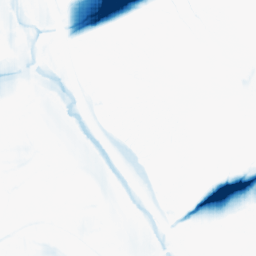
Category: morphological
Decomposition family: morphological_ellipse
Decomposition parameters: operation: closing
width: 50
height: 5
Upsampling method: sinc_blackman
Upsampling parameters: scale: 4
kernel_size: 8
Upsampling scale: 4